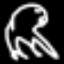
Label: frog